Interaction volume radius: 5 \u00c5
Interaction volume height: 10 \u00c5
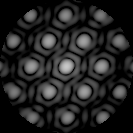
Disorder parameter: 0.08858